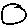
Label: circle